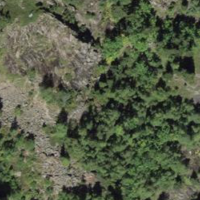
EUNIS habitat code: 23
Species observed at this site:
Phoenicurus ochruros
Lasiommata maera
Erebia aethiops
Aglais urticae
Chorthippus biguttulus